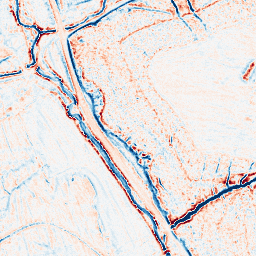
Category: edge_preserving
Decomposition family: bilateral
Decomposition parameters: d: 9
sigma_color: 25
sigma_space: 75
Upsampling method: lanczos
Upsampling parameters: scale: 4
Upsampling scale: 4